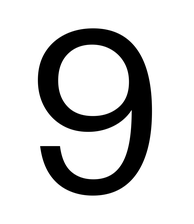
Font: InstrumentSans_Regular